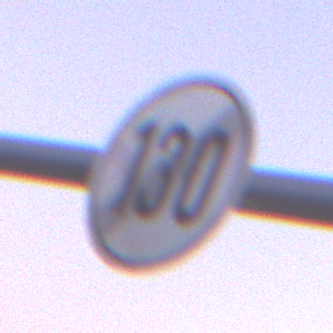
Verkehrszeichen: EndeGeschwindigkeit130
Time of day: Dawn
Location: Outdoor (RoadRail)
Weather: Clear
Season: NotSpecified
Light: Natural